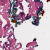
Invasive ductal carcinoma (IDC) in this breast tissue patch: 0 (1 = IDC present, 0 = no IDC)